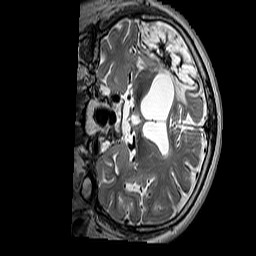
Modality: T2w
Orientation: coronal
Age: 66
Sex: male
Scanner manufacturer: siemens
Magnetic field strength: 3 T
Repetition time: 3.2 s
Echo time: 0.212 s